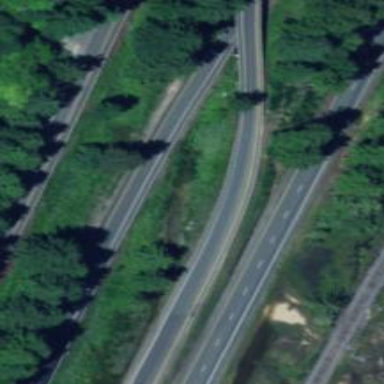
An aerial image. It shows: Primary highway that functions as expressway.